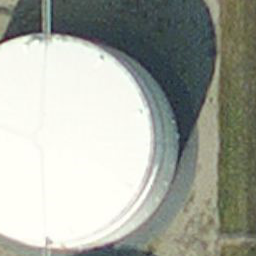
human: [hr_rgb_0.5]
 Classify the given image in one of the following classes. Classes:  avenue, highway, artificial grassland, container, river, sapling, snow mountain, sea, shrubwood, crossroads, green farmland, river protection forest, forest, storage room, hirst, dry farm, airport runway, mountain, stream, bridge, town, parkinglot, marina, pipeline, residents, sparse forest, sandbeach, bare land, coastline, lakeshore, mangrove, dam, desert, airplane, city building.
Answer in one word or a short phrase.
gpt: storage room